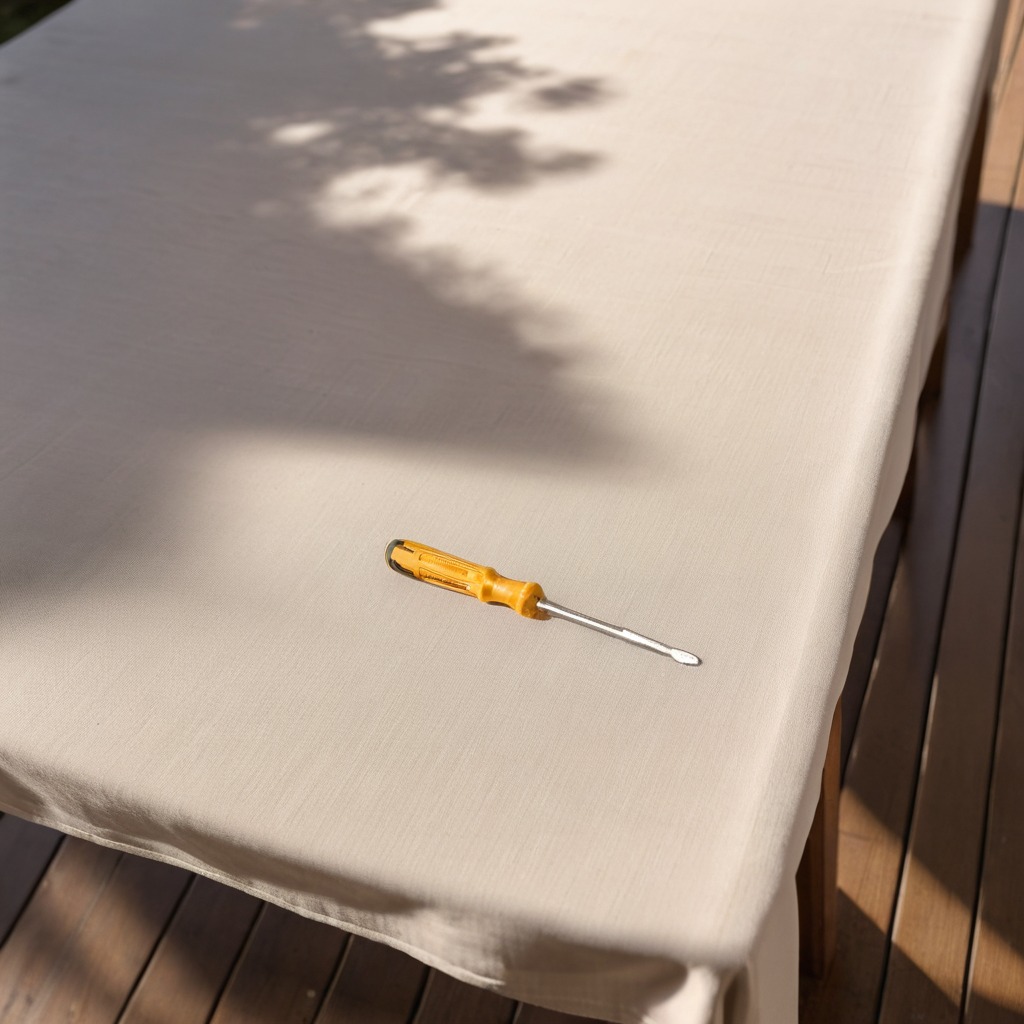
A screwdriver lies on a clean wooden table in an outdoor workshop during daytime bright natural light soft shadows worn but beneath the cloth